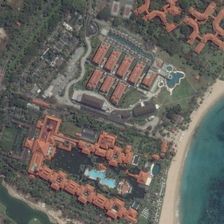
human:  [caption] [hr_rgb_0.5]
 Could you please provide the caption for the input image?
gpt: many white resting areas are on the beach .

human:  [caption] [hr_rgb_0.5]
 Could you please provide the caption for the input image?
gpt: many red buildings and green trees are near a beach in a resort .

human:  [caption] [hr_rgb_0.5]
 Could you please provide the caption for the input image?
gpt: many red buildings and green trees are near a beach in a resort .

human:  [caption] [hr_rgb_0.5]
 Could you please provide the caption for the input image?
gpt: a red house and trees around the spa pool .

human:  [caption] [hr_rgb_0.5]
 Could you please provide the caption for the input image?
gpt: many white resting areas are on the beach .